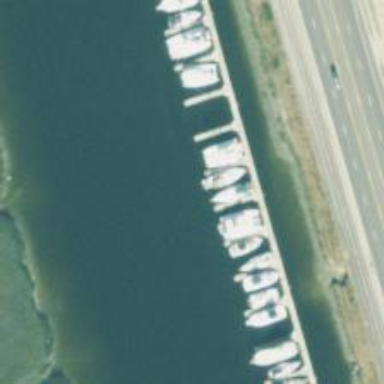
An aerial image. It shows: Man-made pier.